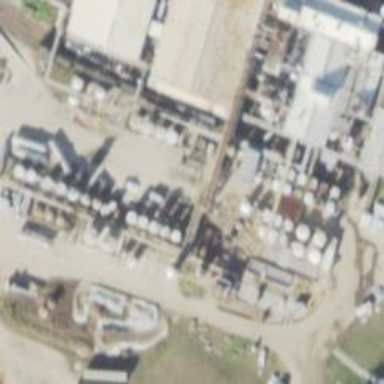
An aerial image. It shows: Silo.